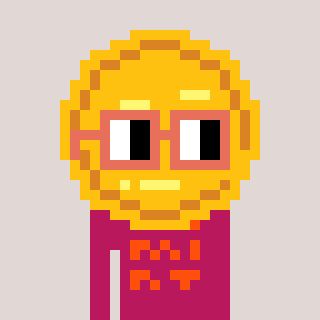
a pixel art character with square orange glasses, a medal-shaped head and a darkpink-colored body on a warm background